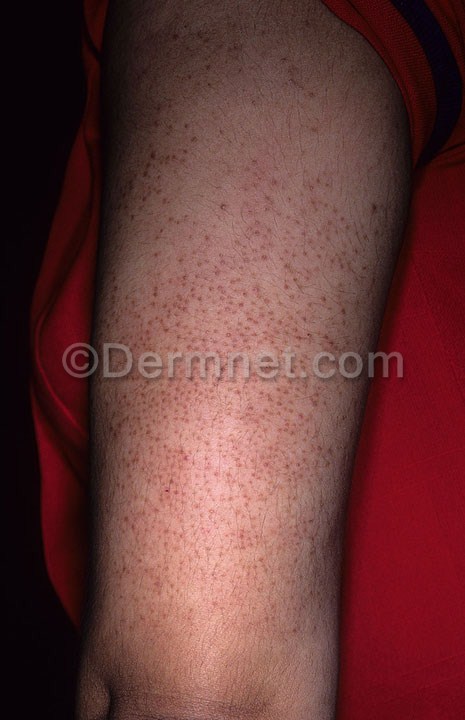
Disease: Atopic Dermatitis Photos